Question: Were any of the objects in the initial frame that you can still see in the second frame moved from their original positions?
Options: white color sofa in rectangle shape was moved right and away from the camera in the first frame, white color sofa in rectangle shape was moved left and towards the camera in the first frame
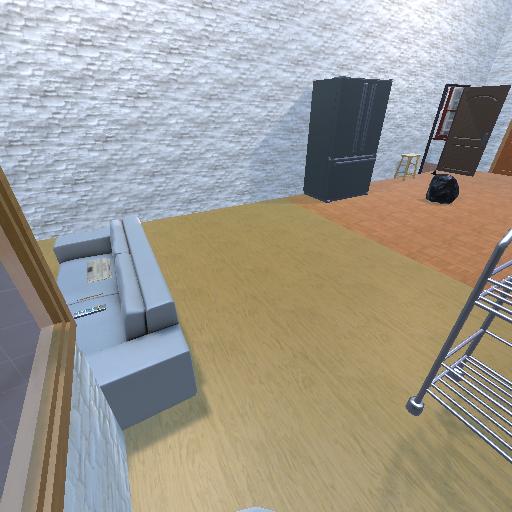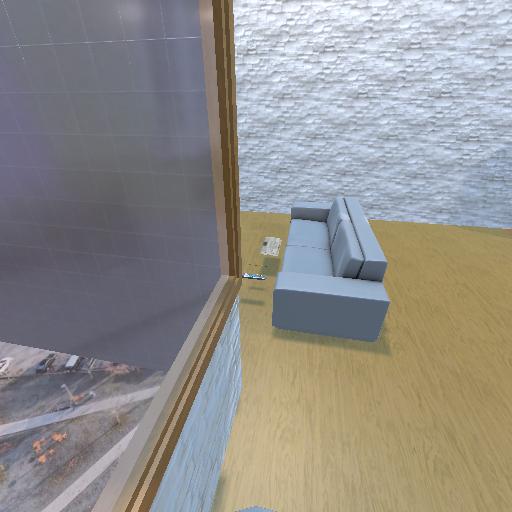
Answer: white color sofa in rectangle shape was moved right and away from the camera in the first frame